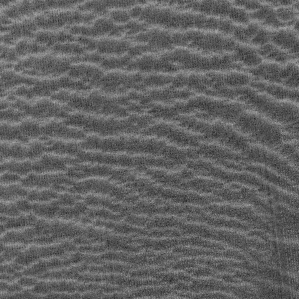
Label: frost